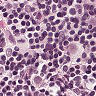
Metastatic tissue present: yes